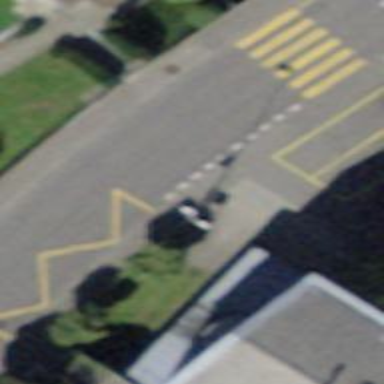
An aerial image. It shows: Platform for public transport is situated by the road.